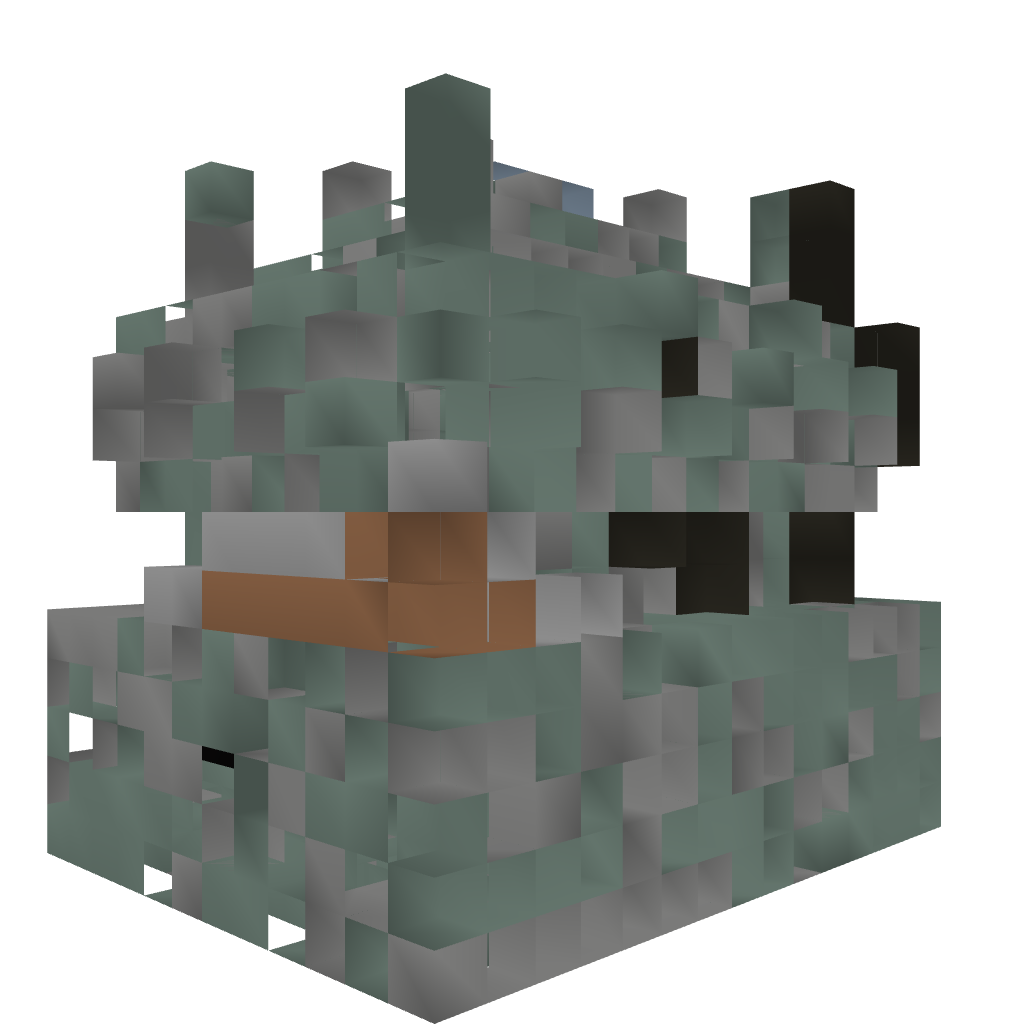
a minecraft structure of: Default Jungle Temple